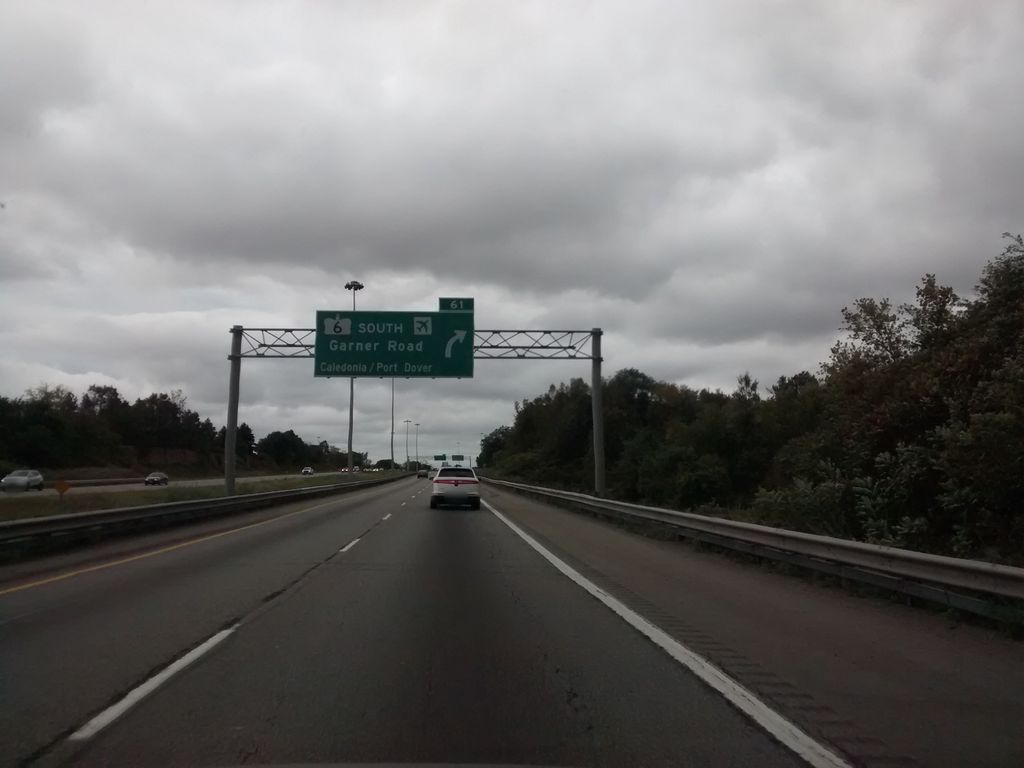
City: hamilton